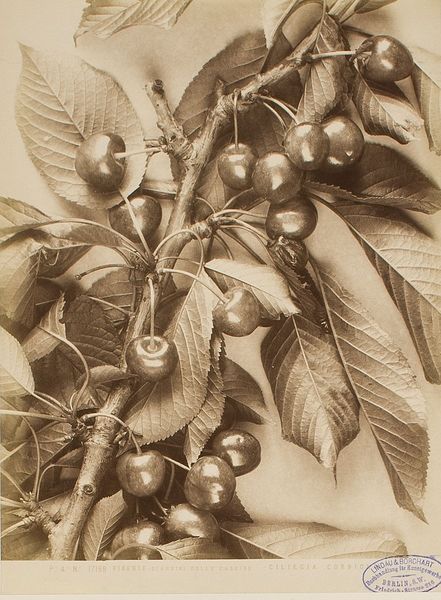
Titel: P. 4. N.&#xB0; 17159 FIRENZE - GIARDINI DELLE CASCINE - CILIEGIA CORNIOLA
Künstler: Fratelli Alinari
Standort: Hamburg
Institution: Museum für Kunst und Gewerbe Hamburg
Schlagwörter: baum, strauch, frucht, foto, fotografie, photographie, photo, kirschbaum, albumin, lichtbild, objektstudie, naturfotografie, sachfotografie, bildwerke, angewandte und bildende kunst, hessische systematik, bäume, sträucher, früchte, tierfotografie, naturphotographie, tierphotographie, schwarzweißpositivverfahren, silbersalzverfahren, schwarzweißfotografie, objektstudien, sachphotographie, albuminpapier, pflanzenfotografie, kornelkirsche